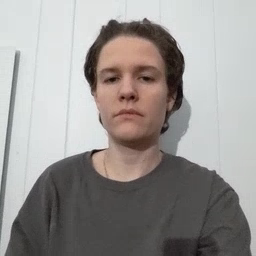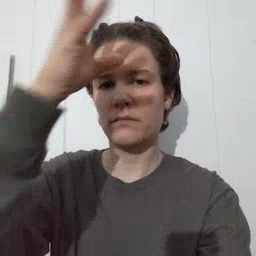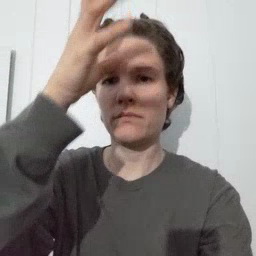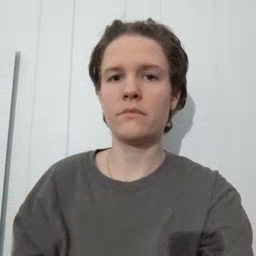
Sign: dad